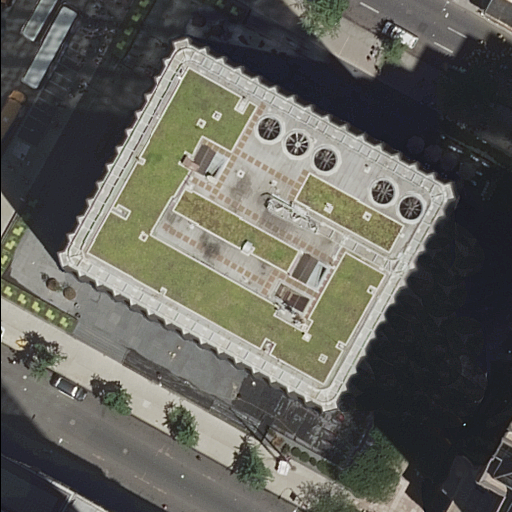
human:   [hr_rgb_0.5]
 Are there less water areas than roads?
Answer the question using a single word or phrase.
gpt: yes

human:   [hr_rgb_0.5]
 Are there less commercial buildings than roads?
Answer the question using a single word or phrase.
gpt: yes

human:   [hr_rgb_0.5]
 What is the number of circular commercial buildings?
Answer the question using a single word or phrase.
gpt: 0

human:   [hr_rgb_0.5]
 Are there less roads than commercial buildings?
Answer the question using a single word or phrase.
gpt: no

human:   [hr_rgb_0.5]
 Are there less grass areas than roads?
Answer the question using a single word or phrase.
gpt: yes

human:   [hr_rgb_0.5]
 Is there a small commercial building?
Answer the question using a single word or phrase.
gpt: no

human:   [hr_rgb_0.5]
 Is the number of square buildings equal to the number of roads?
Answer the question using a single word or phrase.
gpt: no

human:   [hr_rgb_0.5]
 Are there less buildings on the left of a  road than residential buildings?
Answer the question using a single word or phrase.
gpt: no

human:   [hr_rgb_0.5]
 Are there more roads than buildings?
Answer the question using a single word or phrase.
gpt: yes

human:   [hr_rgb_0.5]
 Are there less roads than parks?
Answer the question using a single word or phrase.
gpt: no

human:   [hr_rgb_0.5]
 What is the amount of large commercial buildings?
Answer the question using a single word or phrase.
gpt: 3

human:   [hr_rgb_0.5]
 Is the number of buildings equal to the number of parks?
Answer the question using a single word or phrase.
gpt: no

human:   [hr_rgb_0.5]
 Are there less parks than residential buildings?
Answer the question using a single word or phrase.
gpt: no

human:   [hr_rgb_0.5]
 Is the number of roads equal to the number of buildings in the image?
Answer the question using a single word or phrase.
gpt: no

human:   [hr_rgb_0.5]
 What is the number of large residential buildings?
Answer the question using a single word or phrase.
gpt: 0

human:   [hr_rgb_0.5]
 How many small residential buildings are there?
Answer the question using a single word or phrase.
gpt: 0

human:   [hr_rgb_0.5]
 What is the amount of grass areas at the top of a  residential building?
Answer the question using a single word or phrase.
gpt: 0

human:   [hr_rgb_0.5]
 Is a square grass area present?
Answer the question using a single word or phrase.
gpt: no

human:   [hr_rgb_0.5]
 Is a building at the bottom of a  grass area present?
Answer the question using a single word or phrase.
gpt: yes

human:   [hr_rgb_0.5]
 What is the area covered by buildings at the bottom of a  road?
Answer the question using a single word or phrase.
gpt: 7704m2

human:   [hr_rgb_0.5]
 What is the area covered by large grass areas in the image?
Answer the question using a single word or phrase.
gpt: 0m2

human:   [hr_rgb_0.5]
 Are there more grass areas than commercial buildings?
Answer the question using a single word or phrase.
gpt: no

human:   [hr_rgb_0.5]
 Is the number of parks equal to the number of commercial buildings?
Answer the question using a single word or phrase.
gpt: no

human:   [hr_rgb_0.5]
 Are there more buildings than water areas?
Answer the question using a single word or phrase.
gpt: yes

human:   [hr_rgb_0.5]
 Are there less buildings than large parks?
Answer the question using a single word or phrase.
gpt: no

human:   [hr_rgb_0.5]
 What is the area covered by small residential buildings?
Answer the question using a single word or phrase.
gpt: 0m2

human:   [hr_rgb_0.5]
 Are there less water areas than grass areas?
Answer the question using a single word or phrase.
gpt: yes

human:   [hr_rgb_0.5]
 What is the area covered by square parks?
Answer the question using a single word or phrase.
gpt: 0m2

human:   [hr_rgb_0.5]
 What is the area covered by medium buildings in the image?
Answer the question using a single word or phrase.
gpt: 0m2

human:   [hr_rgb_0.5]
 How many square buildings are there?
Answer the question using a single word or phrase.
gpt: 0

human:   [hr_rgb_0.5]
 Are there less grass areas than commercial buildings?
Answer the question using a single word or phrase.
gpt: yes

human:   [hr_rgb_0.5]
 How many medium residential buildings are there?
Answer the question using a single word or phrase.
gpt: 0

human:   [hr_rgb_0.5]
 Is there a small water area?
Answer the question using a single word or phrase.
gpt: no

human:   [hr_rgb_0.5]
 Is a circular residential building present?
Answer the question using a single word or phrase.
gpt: no

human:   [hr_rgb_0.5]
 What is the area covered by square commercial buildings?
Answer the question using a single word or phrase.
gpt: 0m2

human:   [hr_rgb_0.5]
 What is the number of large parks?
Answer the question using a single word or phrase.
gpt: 1